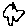
Label: star